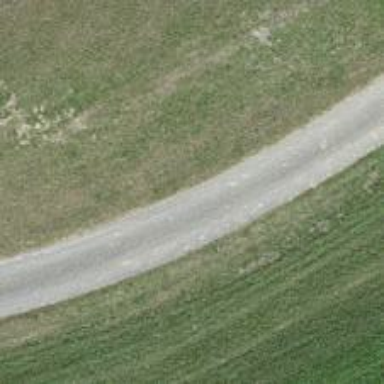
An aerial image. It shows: Well-maintained track road with grade 1 tracktype.